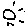
Label: sun